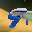
Label: 9